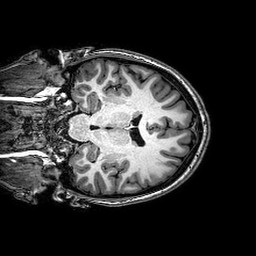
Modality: T1w
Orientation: coronal
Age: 23
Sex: female
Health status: healthy
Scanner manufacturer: philips
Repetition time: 0.008228 s
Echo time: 0.00377 s